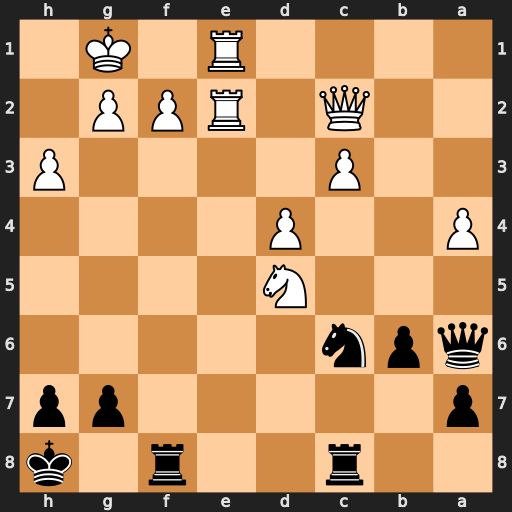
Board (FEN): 2r2r1k/p5pp/qpn5/3N4/P2P4/2P4P/2Q1RPP1/4R1K1
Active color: b
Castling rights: -
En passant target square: -
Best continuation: Nxd4 Qd1 Nxe2+